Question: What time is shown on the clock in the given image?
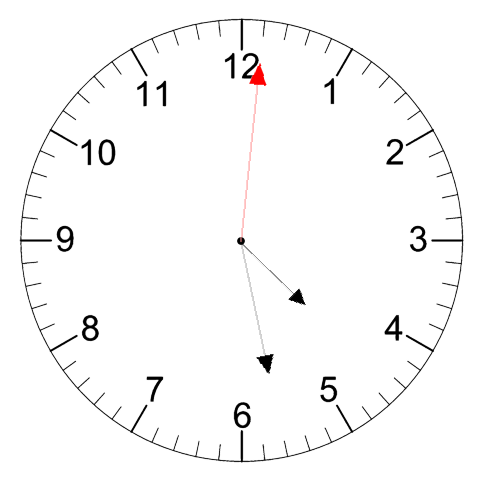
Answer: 04:28:01